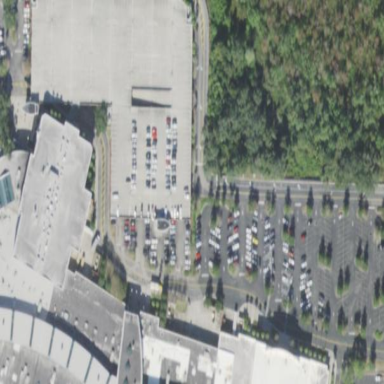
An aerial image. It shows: Multi-storey parking building.